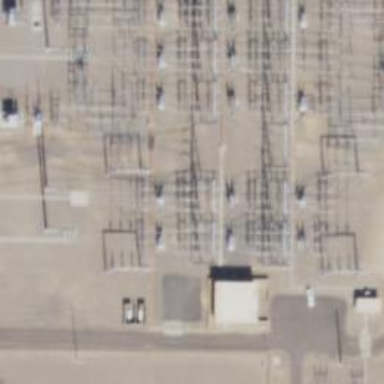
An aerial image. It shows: Switch for power supply.